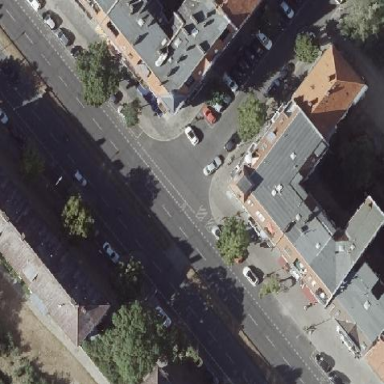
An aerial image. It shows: Junction on tertiary road.